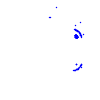
Particle: pion